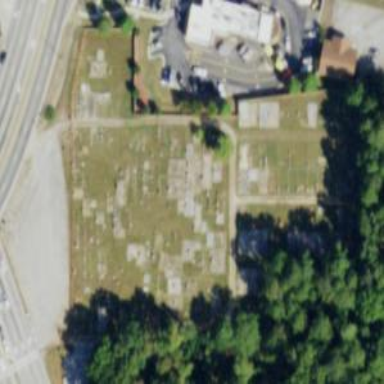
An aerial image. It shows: Cemetery.